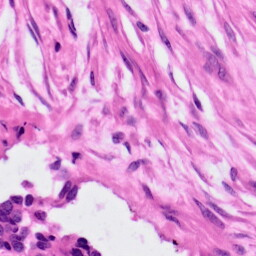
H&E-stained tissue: Ovarian